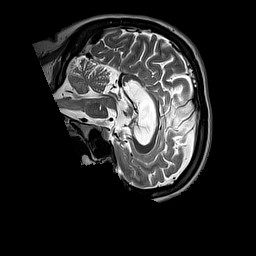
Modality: T2w
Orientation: sagittal
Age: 31
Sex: female
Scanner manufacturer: siemens
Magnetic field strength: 3 T
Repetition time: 3.2 s
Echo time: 0.212 s